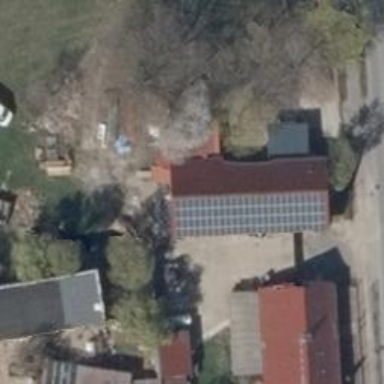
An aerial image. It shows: Small solar photovoltaic panel used as generator to produce electricity.